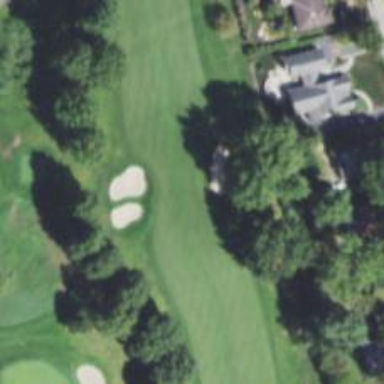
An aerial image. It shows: Golf hole.